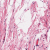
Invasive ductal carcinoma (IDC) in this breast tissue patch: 0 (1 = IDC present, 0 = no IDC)